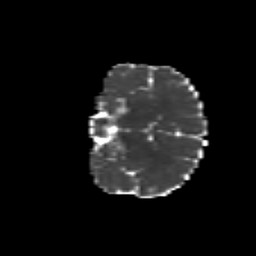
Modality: MD
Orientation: coronal
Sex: female
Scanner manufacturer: siemens
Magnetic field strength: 3 T
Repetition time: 5 s
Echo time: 0.071 s